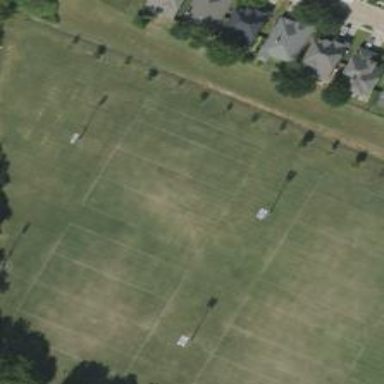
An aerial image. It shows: Soccer pitch for outdoor sports and leisure activities.